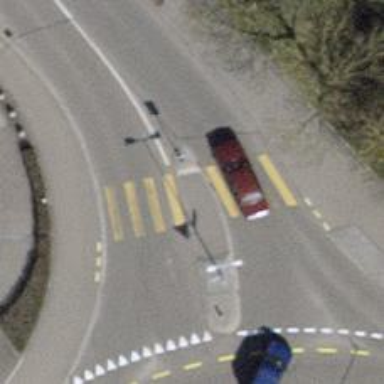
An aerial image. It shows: Marked zebra crossing with pedestrian island.